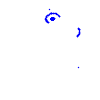
Particle: kaon